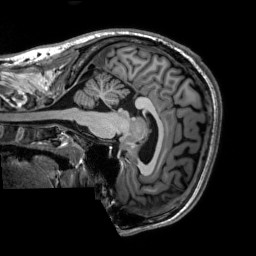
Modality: T1w
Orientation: sagittal
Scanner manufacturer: siemens
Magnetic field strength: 3 T
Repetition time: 2.3 s
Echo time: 0.00302 s